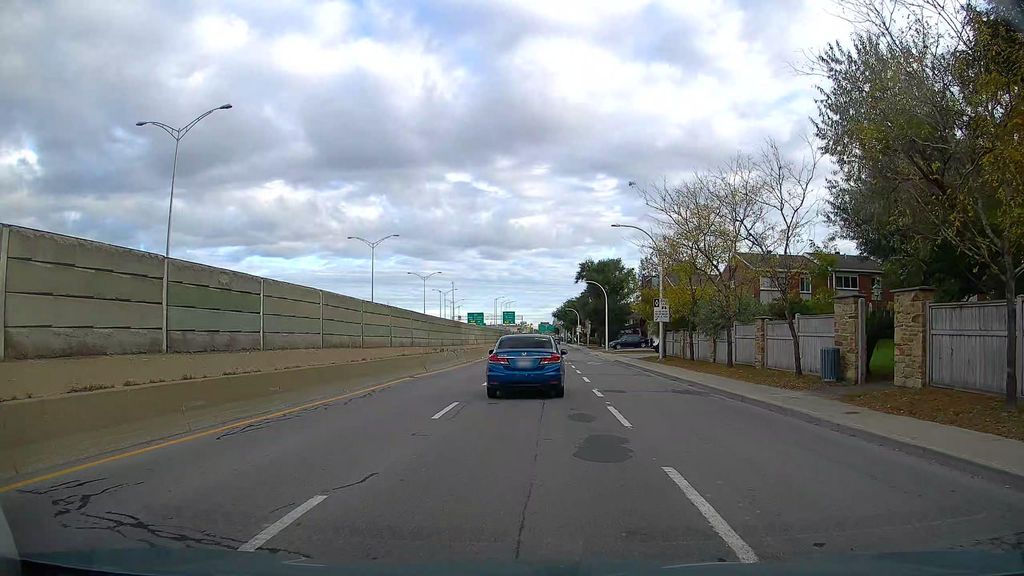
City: montreal